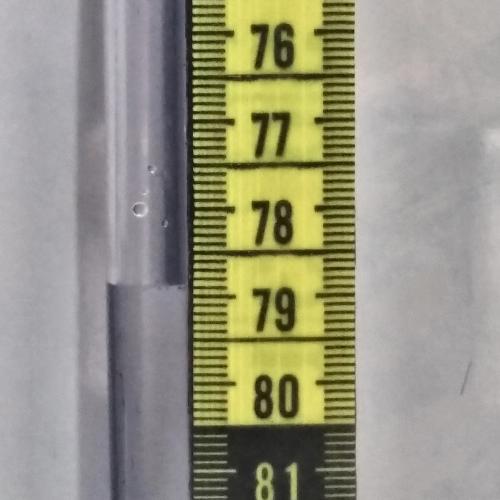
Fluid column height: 78.9 cm